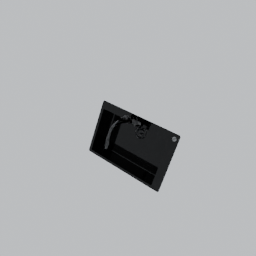
Label: appliances